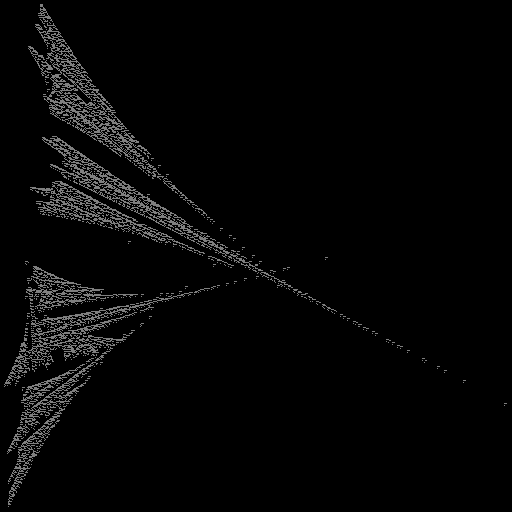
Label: ginkgo